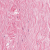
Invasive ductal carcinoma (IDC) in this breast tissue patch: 0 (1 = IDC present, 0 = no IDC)